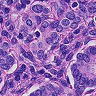
Metastatic tissue present: yes